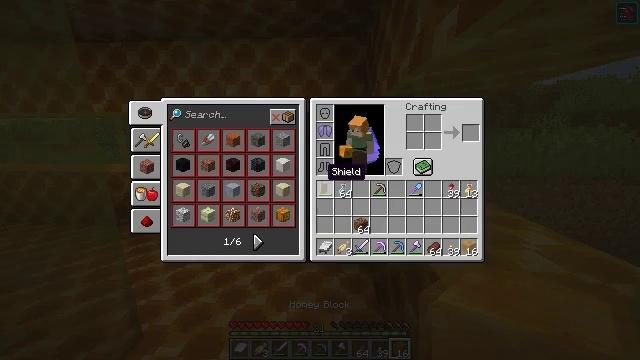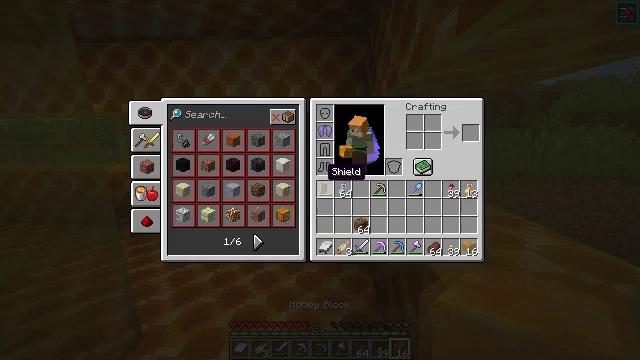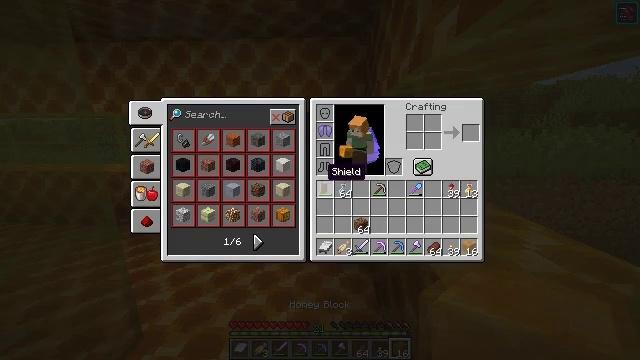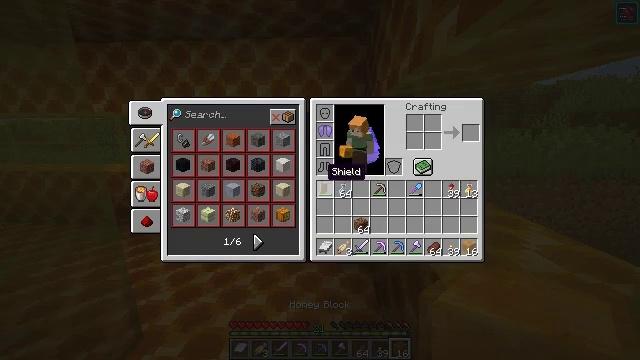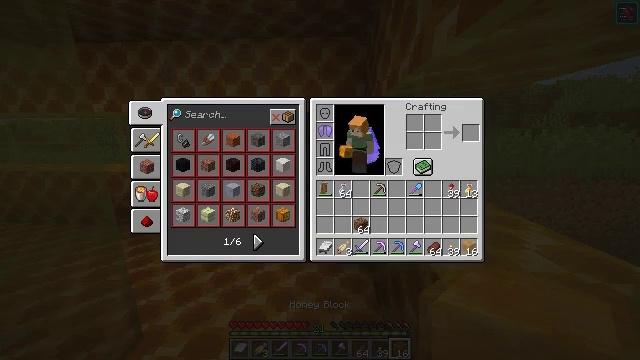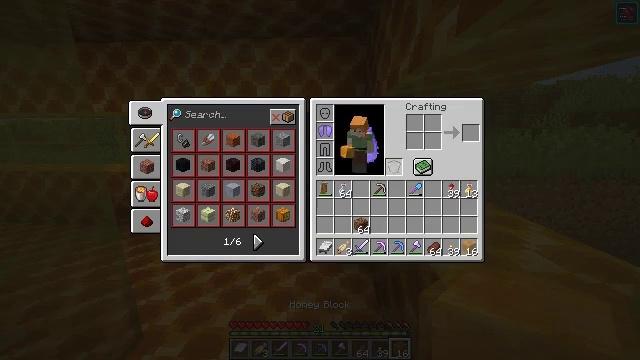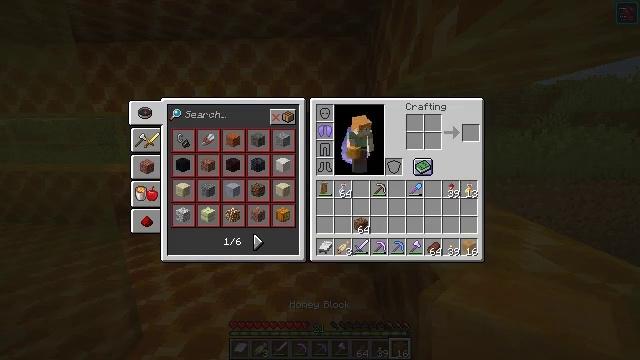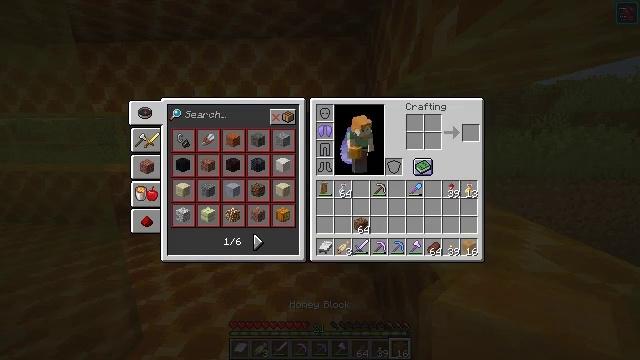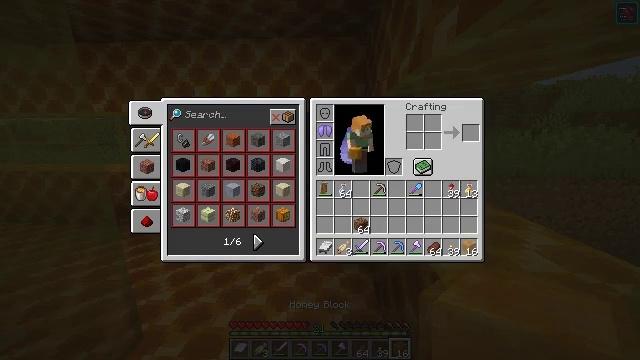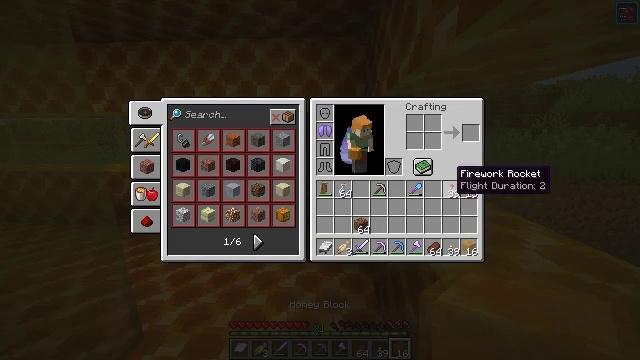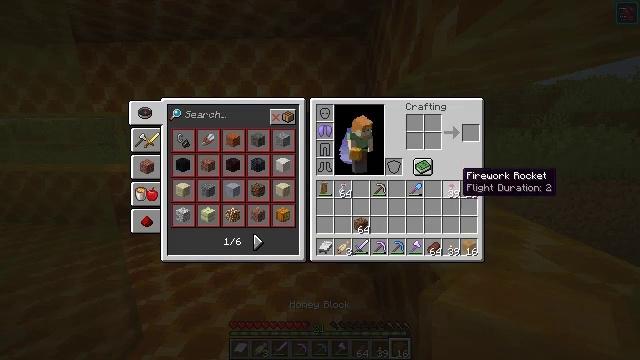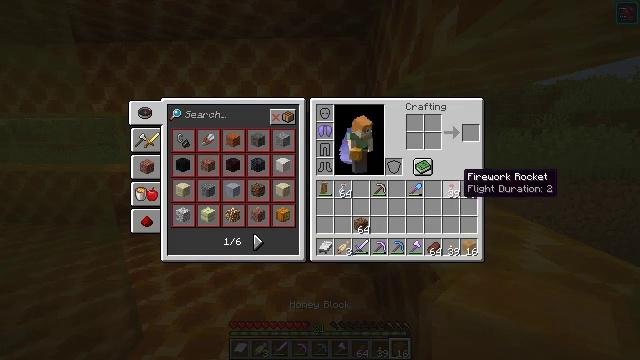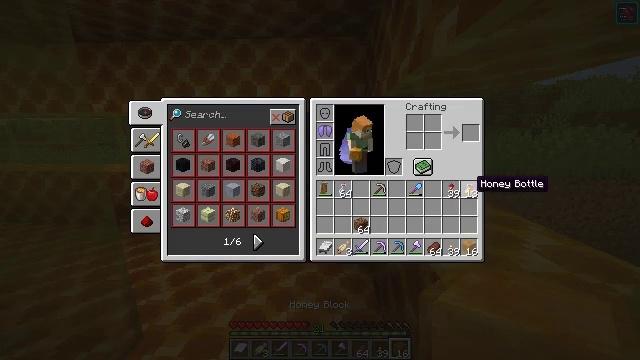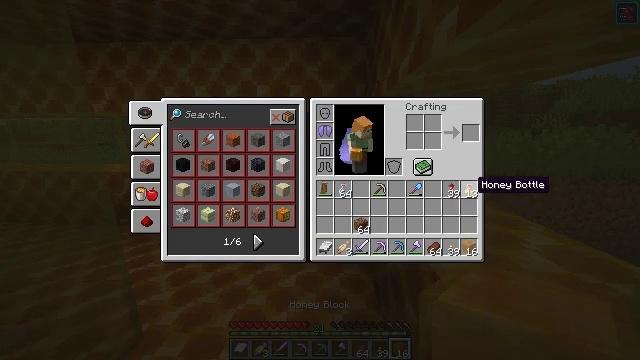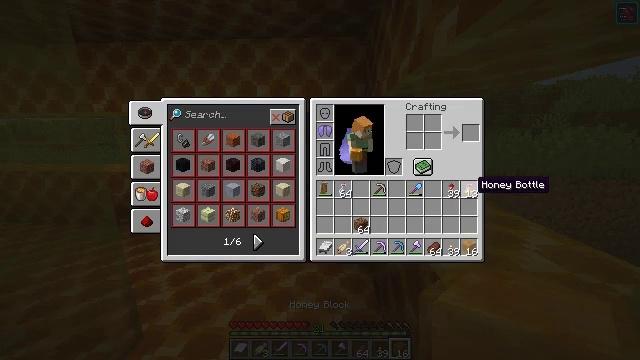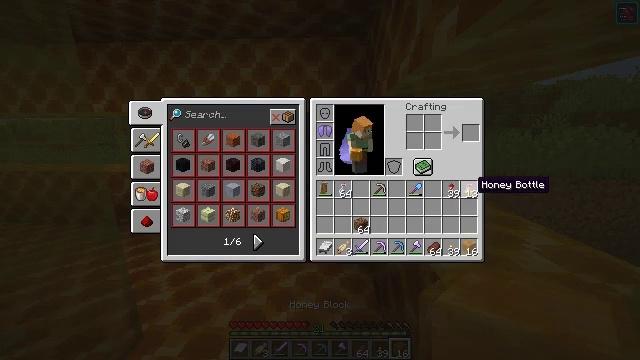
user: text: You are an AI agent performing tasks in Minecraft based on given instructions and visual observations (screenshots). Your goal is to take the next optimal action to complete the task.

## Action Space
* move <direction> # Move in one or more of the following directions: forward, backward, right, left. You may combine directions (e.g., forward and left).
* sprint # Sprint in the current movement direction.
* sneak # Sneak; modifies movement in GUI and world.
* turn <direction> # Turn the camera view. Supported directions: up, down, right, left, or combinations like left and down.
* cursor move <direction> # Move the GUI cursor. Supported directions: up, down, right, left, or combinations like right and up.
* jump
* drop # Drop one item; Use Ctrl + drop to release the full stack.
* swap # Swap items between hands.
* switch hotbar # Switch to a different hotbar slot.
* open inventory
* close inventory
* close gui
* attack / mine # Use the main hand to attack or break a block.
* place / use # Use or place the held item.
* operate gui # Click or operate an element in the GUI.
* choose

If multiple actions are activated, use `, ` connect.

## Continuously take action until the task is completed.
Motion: motion action
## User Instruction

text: Get a honey block by mixing honey bottles in the crafting table.
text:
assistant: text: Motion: open inventory
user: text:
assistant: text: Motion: no_op
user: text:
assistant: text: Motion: no_op
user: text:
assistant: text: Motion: cursor move right
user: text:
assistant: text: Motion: cursor move right
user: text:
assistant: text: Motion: cursor move right
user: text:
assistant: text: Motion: no_op
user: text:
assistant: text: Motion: no_op
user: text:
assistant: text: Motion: cursor move right
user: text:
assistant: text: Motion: no_op
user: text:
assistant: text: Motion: no_op
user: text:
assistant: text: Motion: cursor move right
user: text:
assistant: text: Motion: no_op
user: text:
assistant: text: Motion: no_op
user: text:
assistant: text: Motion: no_op
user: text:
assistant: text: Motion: operate gui
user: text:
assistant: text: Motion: operate gui
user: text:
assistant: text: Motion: no_op
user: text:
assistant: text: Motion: cursor move left and up
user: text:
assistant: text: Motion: cursor move left and up
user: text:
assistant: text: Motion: cursor move left and up
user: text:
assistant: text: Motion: cursor move up
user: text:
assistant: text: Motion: no_op
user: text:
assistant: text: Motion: no_op
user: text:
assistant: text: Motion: no_op
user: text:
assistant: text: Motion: no_op
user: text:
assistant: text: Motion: choose
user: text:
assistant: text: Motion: choose
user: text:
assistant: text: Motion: cursor move right, choose
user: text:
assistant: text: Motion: cursor move right, choose